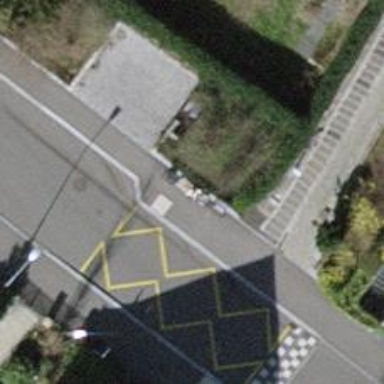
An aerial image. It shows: Bench for seating.